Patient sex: M
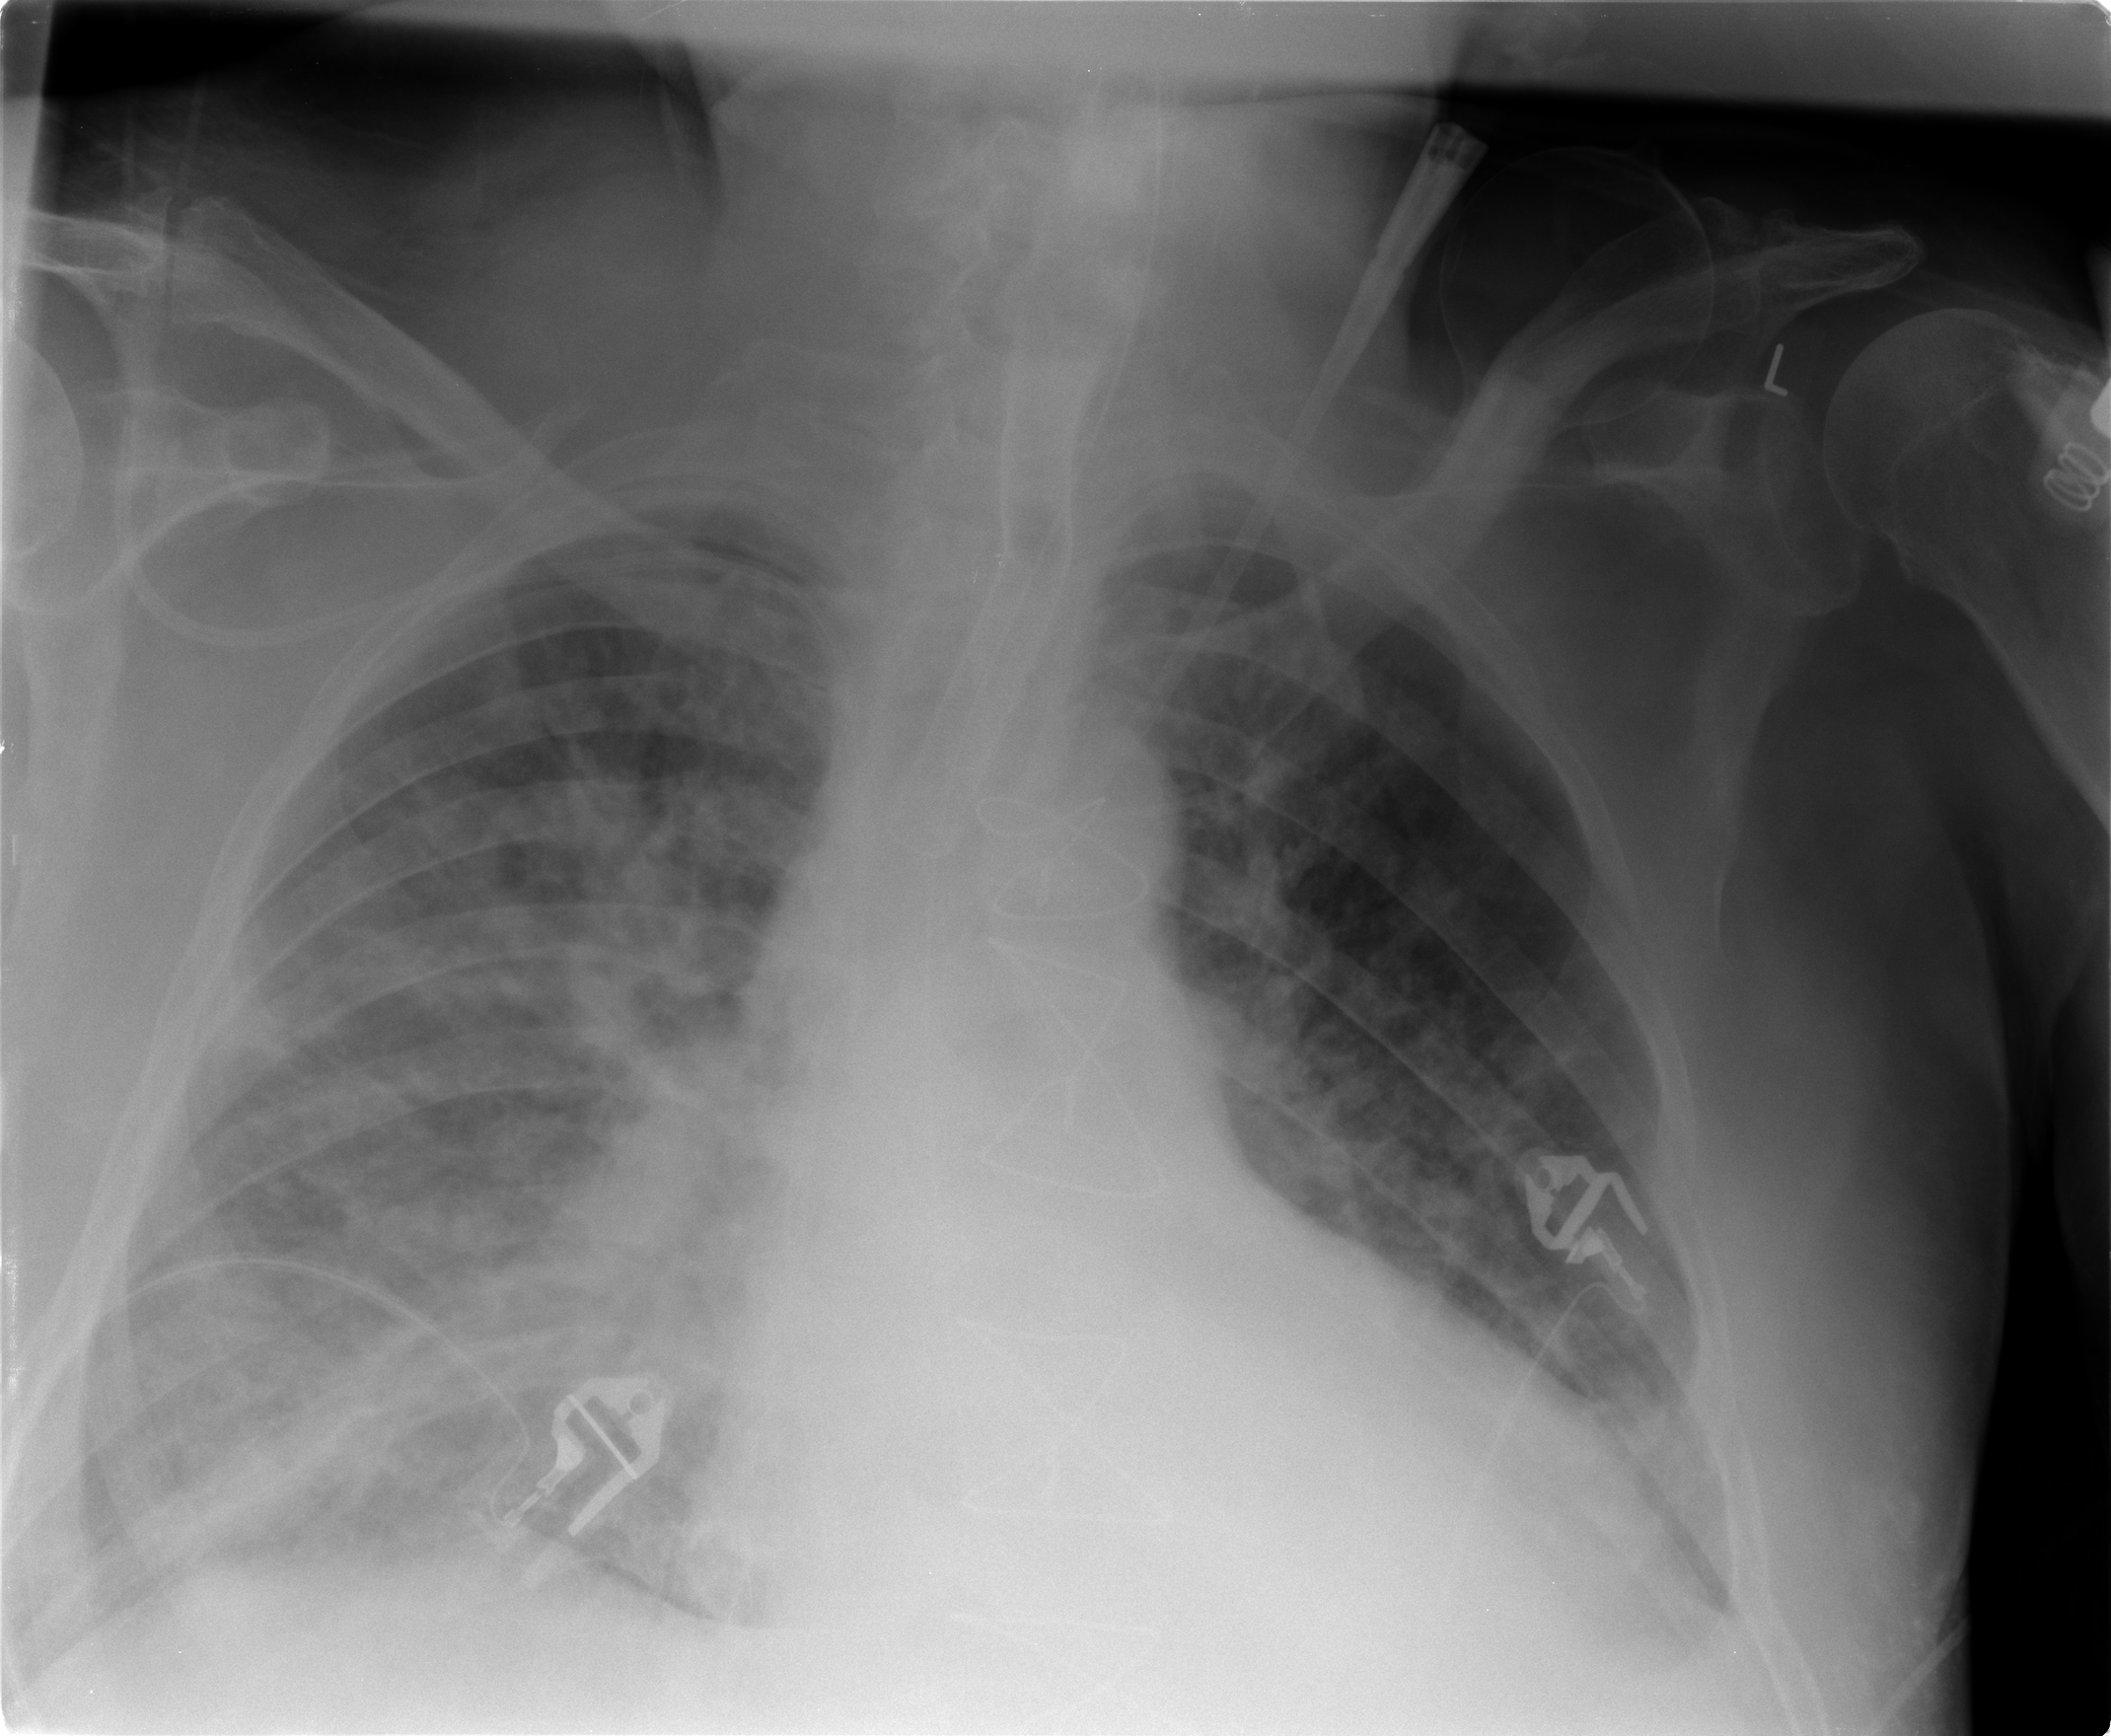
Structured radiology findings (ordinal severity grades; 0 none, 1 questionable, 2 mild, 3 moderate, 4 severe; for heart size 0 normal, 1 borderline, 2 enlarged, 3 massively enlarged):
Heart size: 2
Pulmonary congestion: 2
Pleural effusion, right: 2
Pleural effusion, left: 1
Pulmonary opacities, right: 3
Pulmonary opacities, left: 3
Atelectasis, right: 3
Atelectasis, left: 2